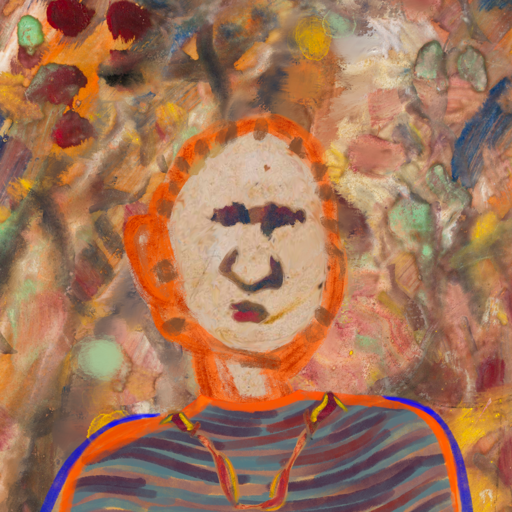
Background: Mother_And_Son_Mother, Head And Neck Front: Rupkatha, Face Front: In_The_Sun, Bust: Experience, Hair Front: Blank, Head Accessory: Blank, Second Necklace: Gypsy_Mother_1, Necklace: Blank, Baby: Blank